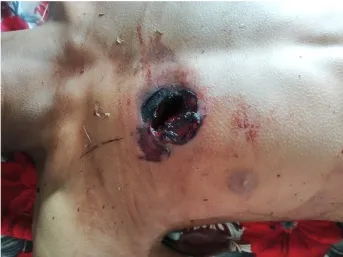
Entry wound in the front of the chest (
A).
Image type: medical_photograph (other_medical_photograph)